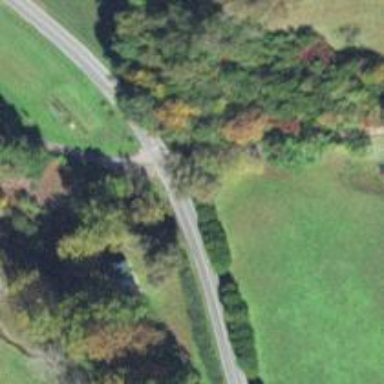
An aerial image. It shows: Culvert tunnel.